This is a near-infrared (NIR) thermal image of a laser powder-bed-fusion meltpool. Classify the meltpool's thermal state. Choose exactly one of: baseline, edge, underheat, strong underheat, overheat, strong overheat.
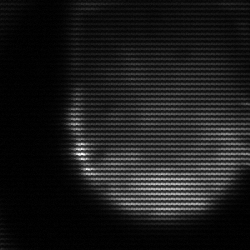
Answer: edge